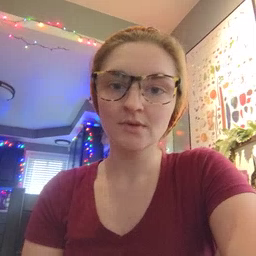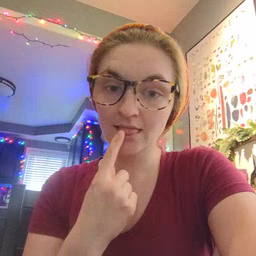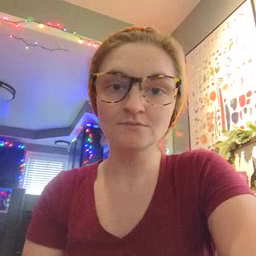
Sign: tongue